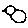
Label: bird